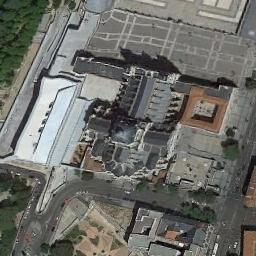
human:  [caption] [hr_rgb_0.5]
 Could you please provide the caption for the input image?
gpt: The palace is on the open place next to some trees .

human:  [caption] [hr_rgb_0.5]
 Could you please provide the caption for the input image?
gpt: There are many round lawns near the palace .

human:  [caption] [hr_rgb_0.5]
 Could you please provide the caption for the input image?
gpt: The palace has a cross-shaped palace, A tower, Some other palaces and a square .

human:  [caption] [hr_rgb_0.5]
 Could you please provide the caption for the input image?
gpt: Many buildings of different shapes are in the palace .

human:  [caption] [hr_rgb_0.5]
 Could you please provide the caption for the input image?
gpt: There are some green trees beside the palace with a black dome .